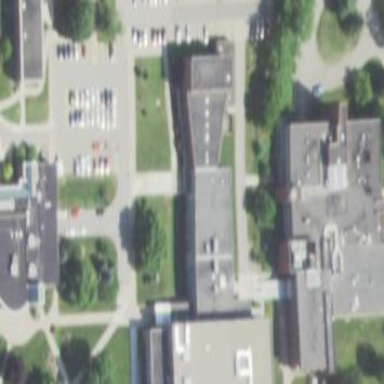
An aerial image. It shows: College building.